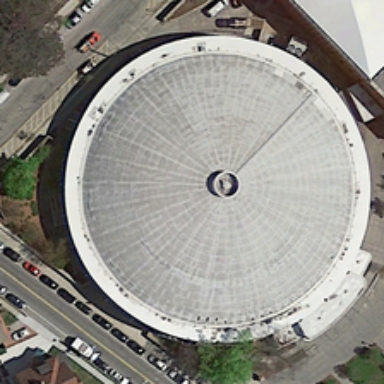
A white circle building is near a crossroads .